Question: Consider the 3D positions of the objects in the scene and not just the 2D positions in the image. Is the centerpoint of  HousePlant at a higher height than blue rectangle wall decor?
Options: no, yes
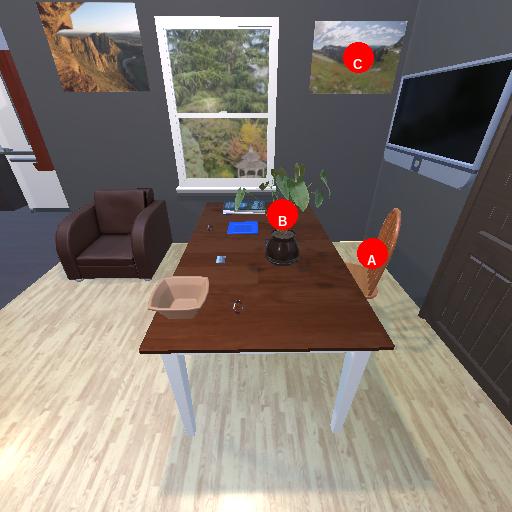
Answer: no